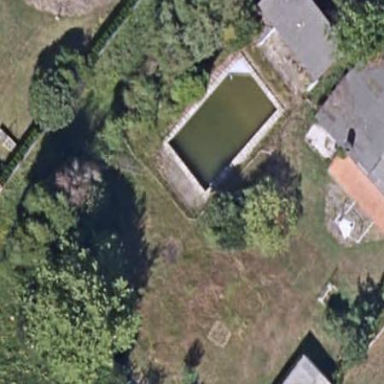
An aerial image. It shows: Swimming pool located in leisure land.